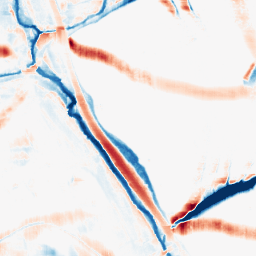
Category: morphological
Decomposition family: morphological_square
Decomposition parameters: operation: average
size: 20
Upsampling method: bilinear
Upsampling parameters: scale: 8
Upsampling scale: 8